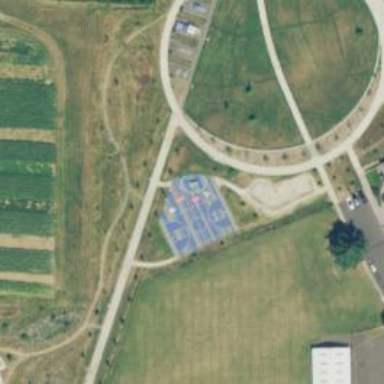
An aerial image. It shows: Pitch for leisure activities.